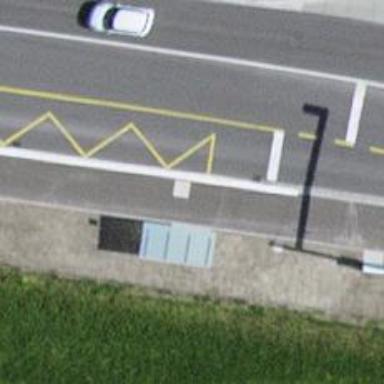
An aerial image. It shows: Bus stop with shelter. It is platform for public transport.